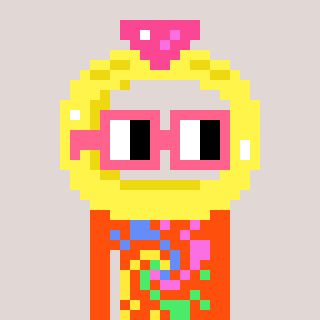
a pixel art character with square pink glasses, a ring-shaped head and a orange-colored body on a warm background